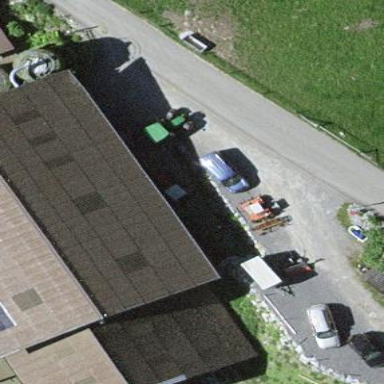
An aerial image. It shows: View of roof of building.